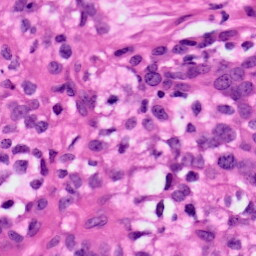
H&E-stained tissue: Ovarian